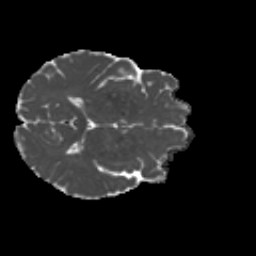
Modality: MD
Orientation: axial
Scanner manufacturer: siemens
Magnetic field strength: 3 T
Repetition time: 4.16 s
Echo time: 0.0806 s